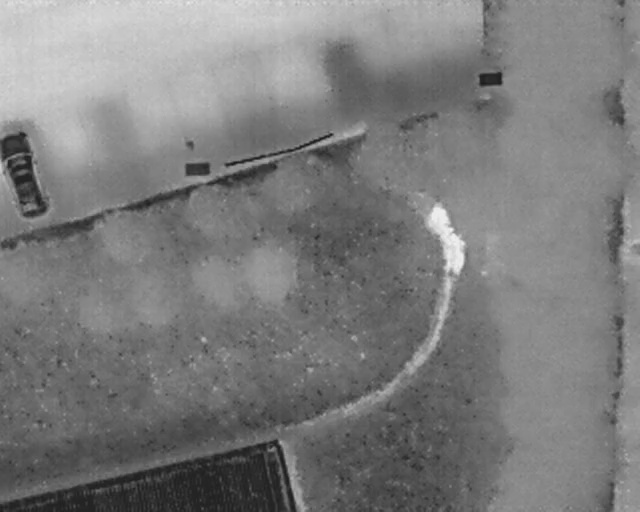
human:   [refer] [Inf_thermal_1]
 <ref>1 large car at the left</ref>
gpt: <box>[[-3, 29, 11, 38, 2]]</box>